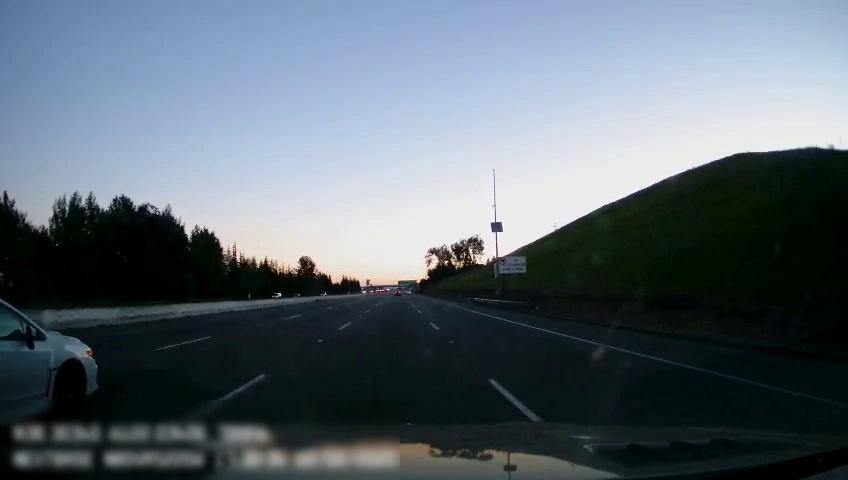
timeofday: Day
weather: Sunny
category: Drivable Space
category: Vehicles | Car
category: Vehicles | SUV
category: Lanes | Current Lane
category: Lanes | Current Lane
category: Lanes | Alternate Lane
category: Lanes | Alternate Lane
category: Traffic | Signs
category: Traffic | Signs